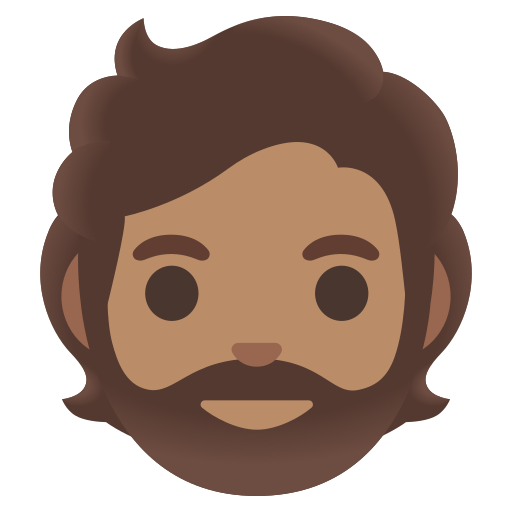
Emoji: 🧔🏽